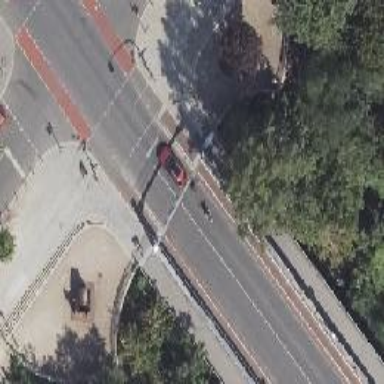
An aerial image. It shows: Cycleway track on bridge with kerb separating the left side.